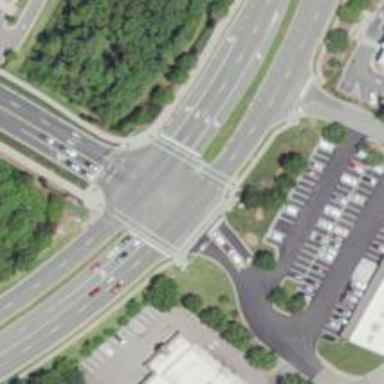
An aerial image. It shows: Marked road crossing.